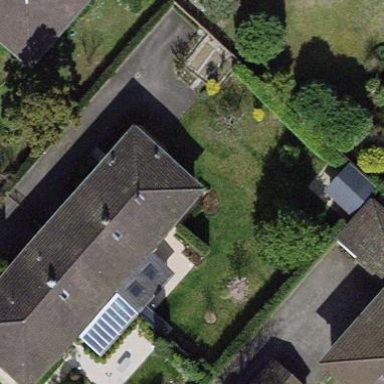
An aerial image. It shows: Garden enclosed by fence.